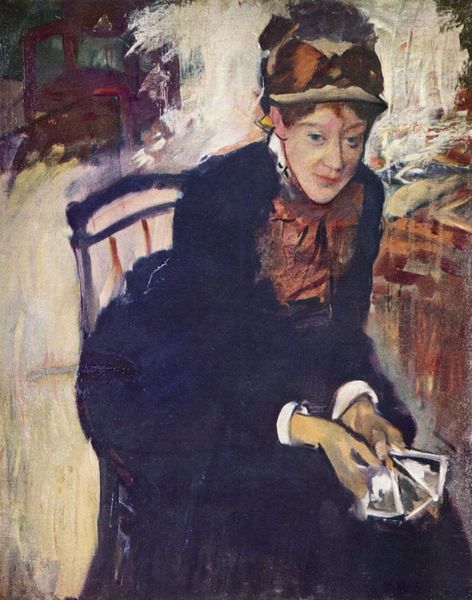
Titel: Porträt der Miss Cassatt
Künstler: Edgar Degas
Standort: New York (New York)
Institution: Collection A. Mayer
Schlagwörter: blau, dunkel, gemälde, hand, wasser, weiß, gelb, grün, impressionismus, mädchen, ocker, sitzen, braun, brust, fenster, finger, frankreich, frau, hintergrund, hut, kleid, mund, nase, ohr, orange, raum, renoir, schwarz, stirn, stuhl, stühle, tisch, zimmer, blick, dame, haus, rot, schal, schleier, tuch, beige, fächer, malerei, rock, schleife, teppich, hemd, jung, kappe, mütze, wand, augen, band, bluse, gesicht, halten, kragen, lang, messer, ärmel, bild, bildnis, hals, hände, portrait, porträt, rückenlehne, schauen, boden, auge, gewand, haare, mantel, sitzend, schleifen, augenbrauen, gebeugt, kinn, kontrast, lippen, seide, oval, garten, kopfbedeckung, bilder, fotos, lehne, halsband, parkett, leere, nebel, violett, auto, karten, spielen, draussen, impressionistisch, schmal, halstuch, sitzt, spielerin, stuhllehne, manet, melancholie, bett, kammer, nachdenklich, verträumt, ellenbogen, knie, zeigen, gedanken, masche, fächern, foto, lose, rothaarig, gestützt, geld, verziert, karte, versunken, knieen, schwart, kühl, gebückt, haarsträhne, rote, fahrzeug, spielkarten, unterkleid, gefährt, schwraz, häuslich, stuh, scheine, träumerisch, wahrsagerin, malspuren, gesctützt, kartenspielerin, nachdenklic, spinsel, frau bilndnis